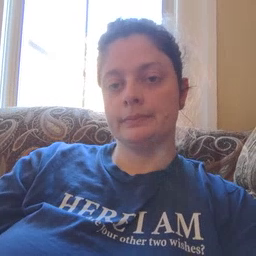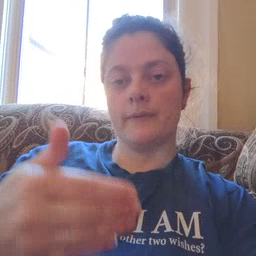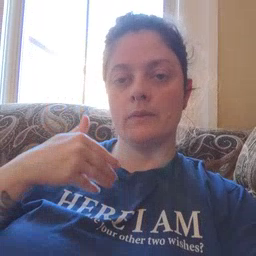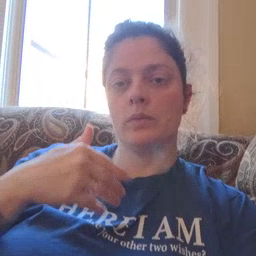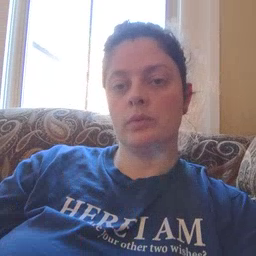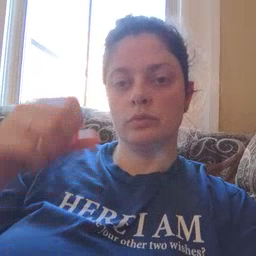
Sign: before